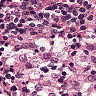
Metastatic tissue present: no